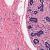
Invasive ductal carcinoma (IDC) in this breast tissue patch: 0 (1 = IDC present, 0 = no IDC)